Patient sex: F
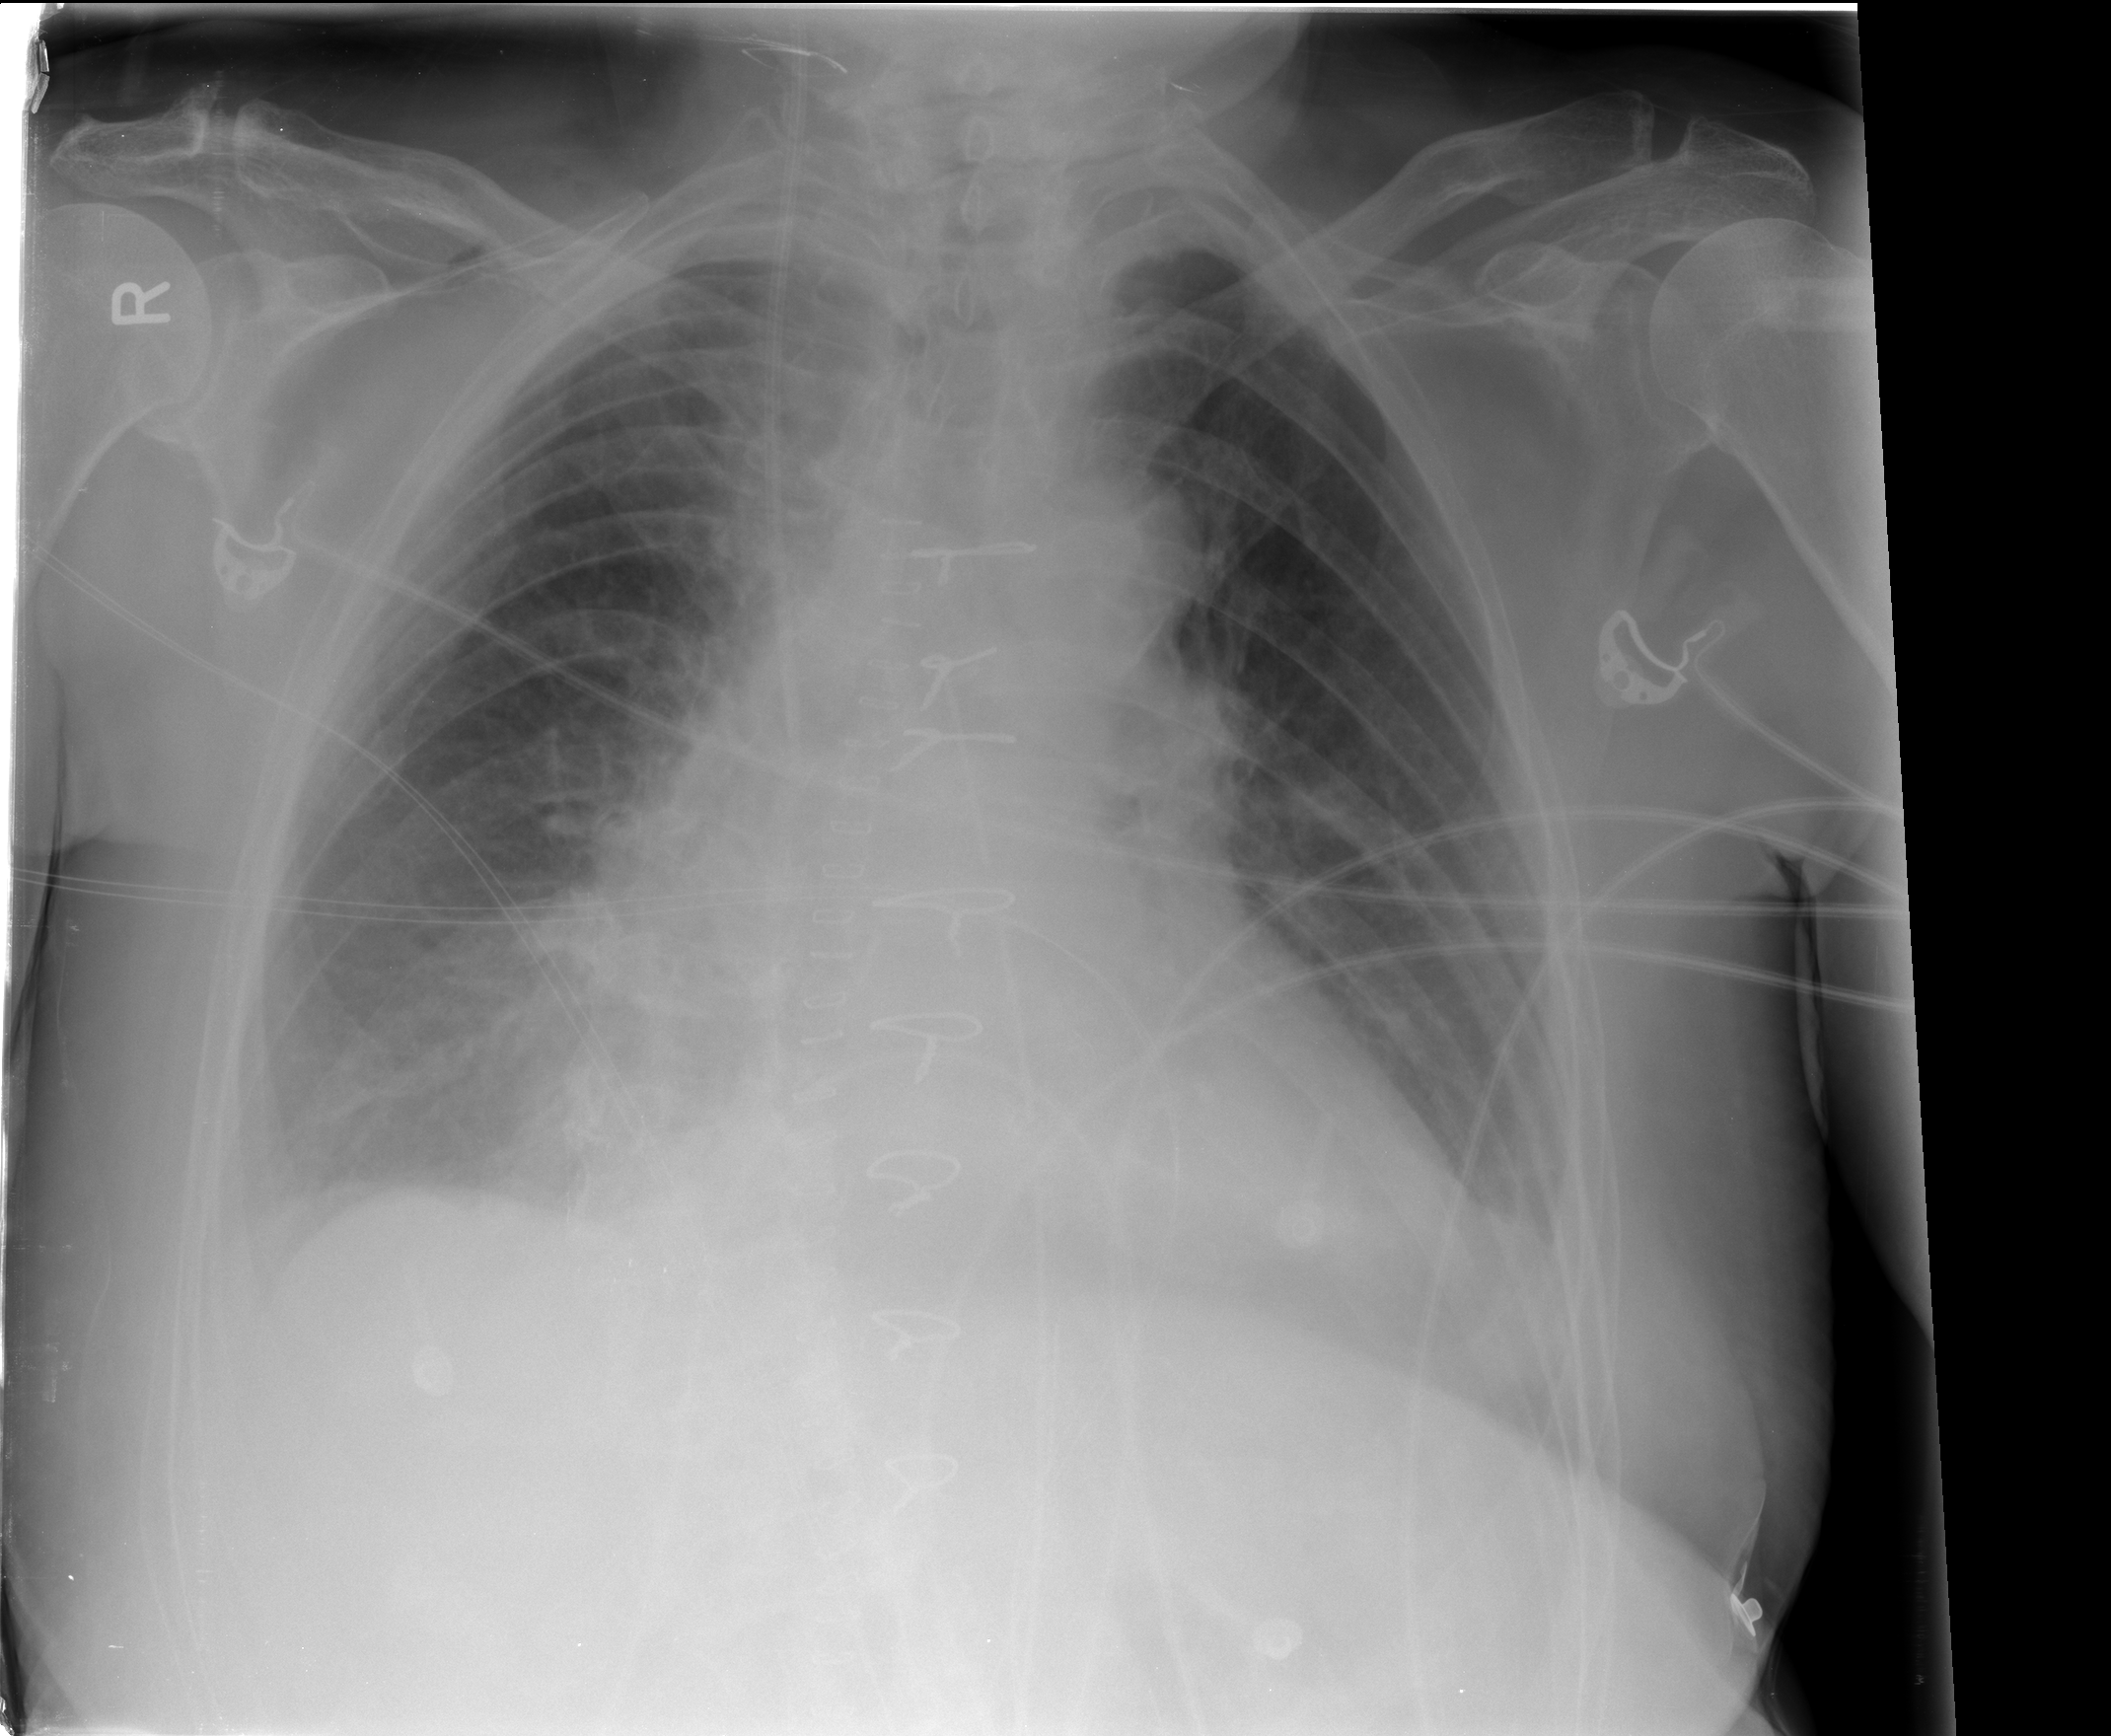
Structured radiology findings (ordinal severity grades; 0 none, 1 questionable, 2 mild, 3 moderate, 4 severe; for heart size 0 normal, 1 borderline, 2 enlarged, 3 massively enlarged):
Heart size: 2
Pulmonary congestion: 0
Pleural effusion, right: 1
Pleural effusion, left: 0
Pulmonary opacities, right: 0
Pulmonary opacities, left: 0
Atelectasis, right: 2
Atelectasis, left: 2